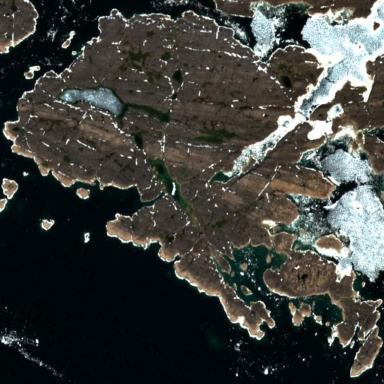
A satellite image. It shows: Island with natural coastline.